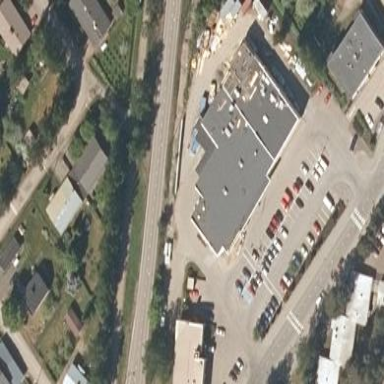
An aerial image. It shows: Retail area.